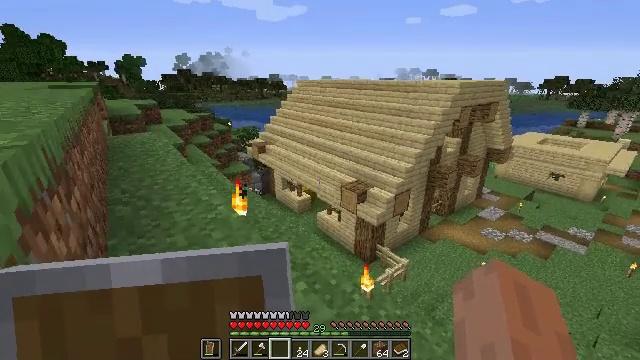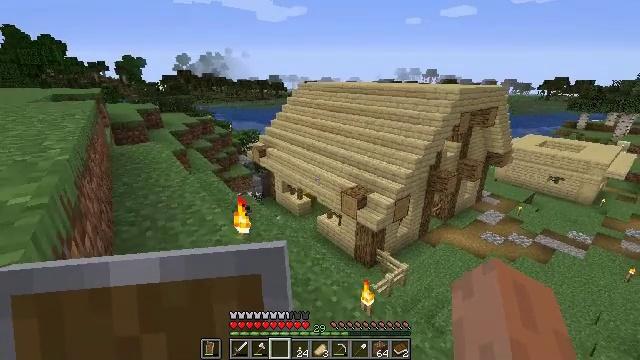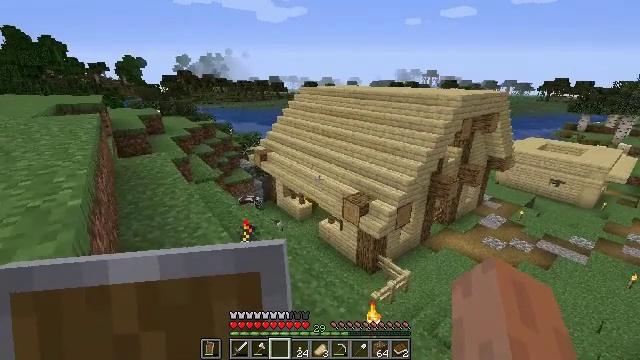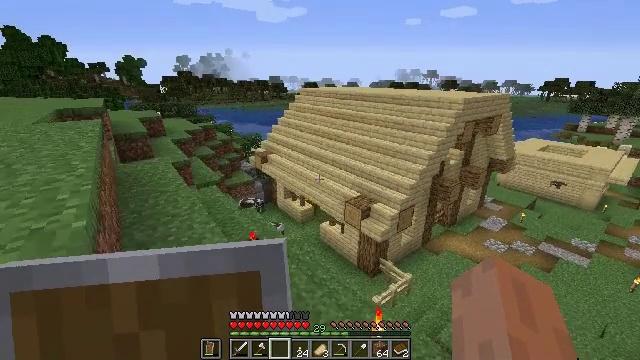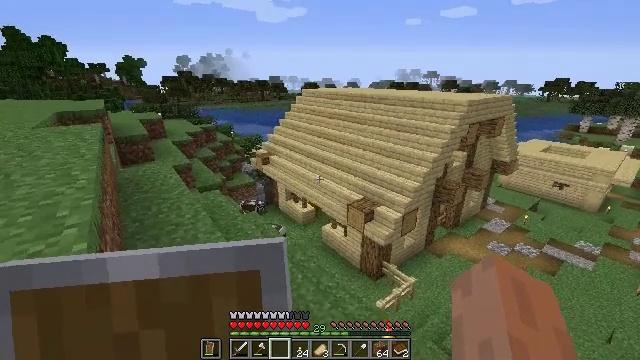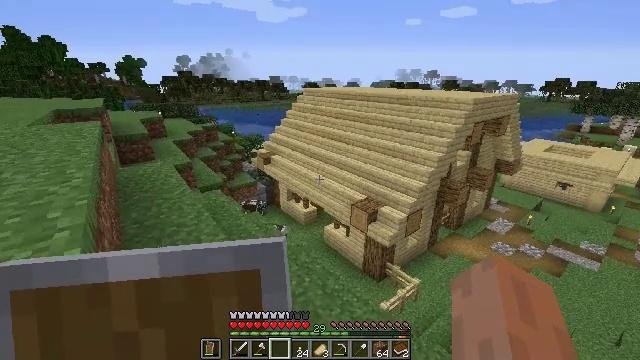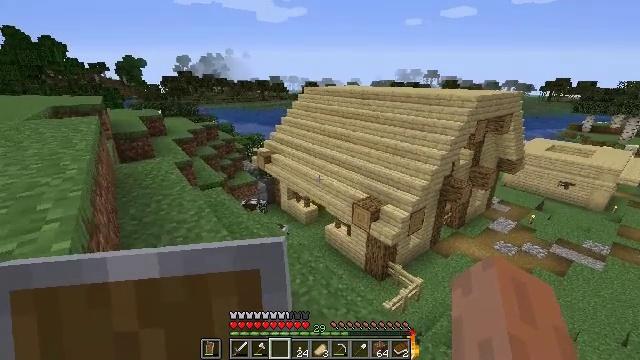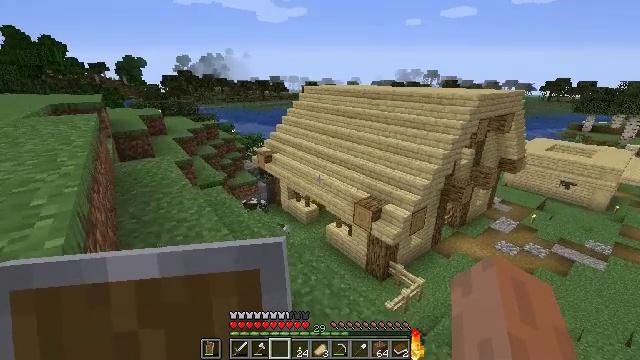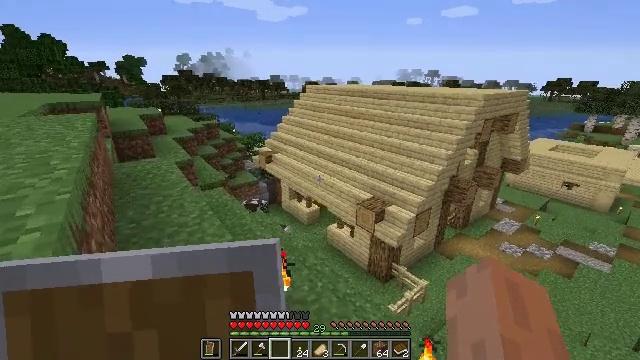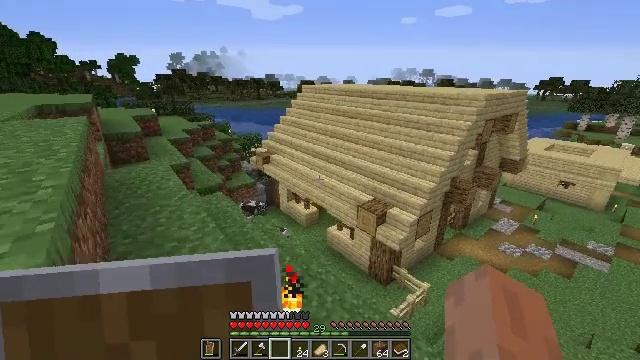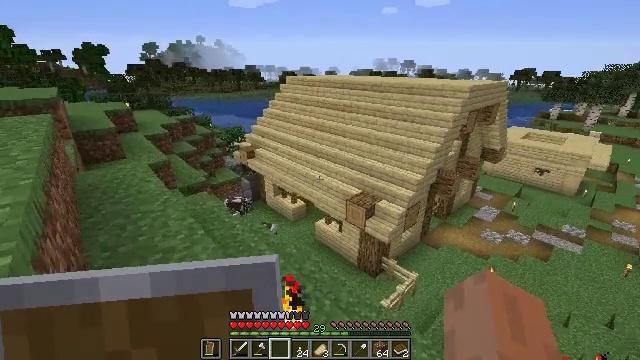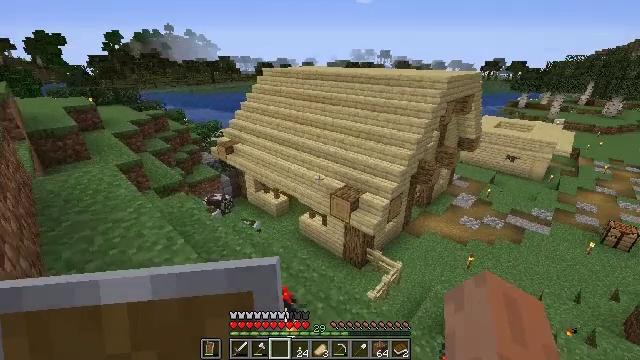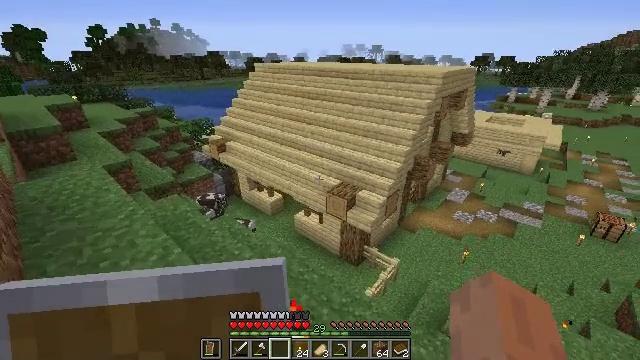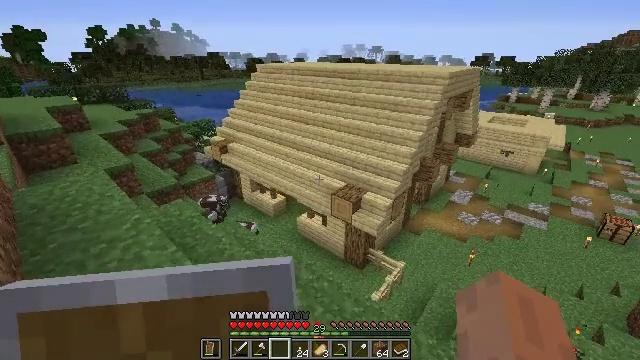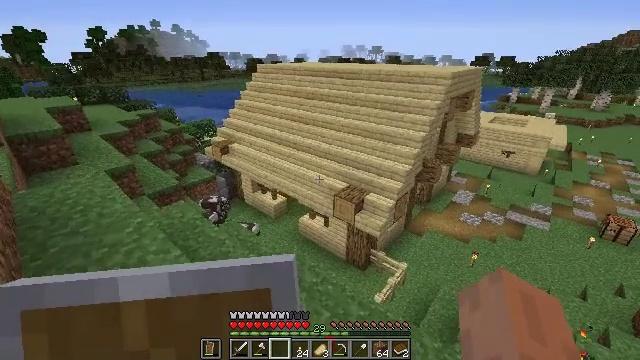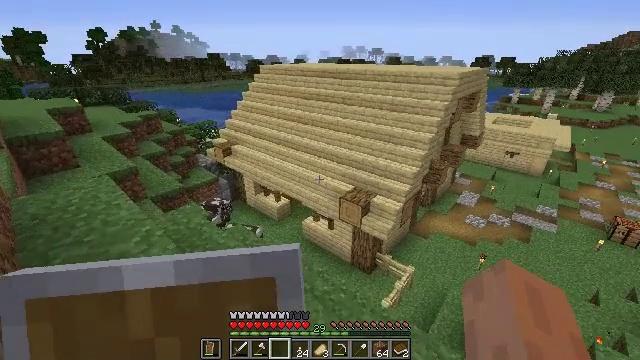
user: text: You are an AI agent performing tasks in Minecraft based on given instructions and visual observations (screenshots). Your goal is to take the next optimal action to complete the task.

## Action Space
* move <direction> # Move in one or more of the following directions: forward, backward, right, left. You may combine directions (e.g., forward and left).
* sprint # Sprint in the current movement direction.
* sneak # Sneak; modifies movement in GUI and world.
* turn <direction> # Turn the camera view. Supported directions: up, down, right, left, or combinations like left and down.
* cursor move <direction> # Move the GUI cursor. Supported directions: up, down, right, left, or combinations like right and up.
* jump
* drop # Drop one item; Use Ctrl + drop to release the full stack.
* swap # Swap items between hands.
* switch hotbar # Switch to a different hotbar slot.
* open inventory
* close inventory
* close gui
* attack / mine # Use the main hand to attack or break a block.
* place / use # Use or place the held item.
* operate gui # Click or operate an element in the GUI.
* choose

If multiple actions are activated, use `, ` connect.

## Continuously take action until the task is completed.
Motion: motion action
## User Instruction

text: Combine sticks and string to craft a fishing rod.
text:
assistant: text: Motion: move left, jump
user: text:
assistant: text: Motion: move forward and move left, jump
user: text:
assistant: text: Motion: move forward and move left, jump
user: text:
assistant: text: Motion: move forward and move left
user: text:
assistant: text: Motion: move forward and move left
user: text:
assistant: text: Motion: move forward and move left
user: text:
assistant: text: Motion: move forward and move left
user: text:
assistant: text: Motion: move forward and move left
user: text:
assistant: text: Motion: move forward and move left, turn right
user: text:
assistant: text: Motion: move forward, turn right and down
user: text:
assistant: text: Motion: turn right and down
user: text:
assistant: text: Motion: move forward and move left, turn right
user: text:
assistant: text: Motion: move forward and move left
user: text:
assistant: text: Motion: move forward and move left
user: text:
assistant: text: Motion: move forward and move left
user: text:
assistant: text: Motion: move forward and move left
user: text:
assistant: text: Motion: move forward and move left
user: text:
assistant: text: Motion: move forward and move left
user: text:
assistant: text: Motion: move forward and move left
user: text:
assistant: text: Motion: move forward and move left
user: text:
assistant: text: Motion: move forward and move left
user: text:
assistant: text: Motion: move forward and move left
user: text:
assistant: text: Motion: move forward and move left
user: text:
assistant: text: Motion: move forward and move left
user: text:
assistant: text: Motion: move forward and move left, turn left
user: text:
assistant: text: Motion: move forward and move left, turn left
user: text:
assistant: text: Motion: move forward and move left, turn left
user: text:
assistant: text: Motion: move forward and move left
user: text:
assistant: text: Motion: move forward and move left
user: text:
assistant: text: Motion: move forward and move left